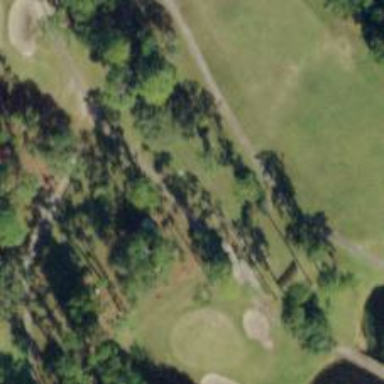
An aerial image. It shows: Golf hole.